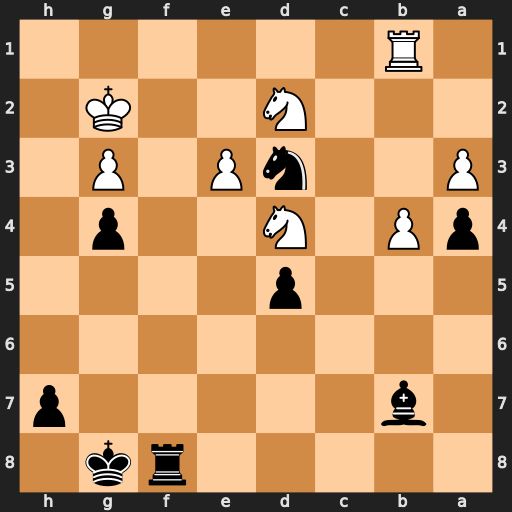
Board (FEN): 5rk1/1b5p/8/3p4/pP1N2p1/P2nP1P1/3N2K1/1R6
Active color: b
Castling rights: -
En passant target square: -
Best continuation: Rf2+ Kg1 Rxd2